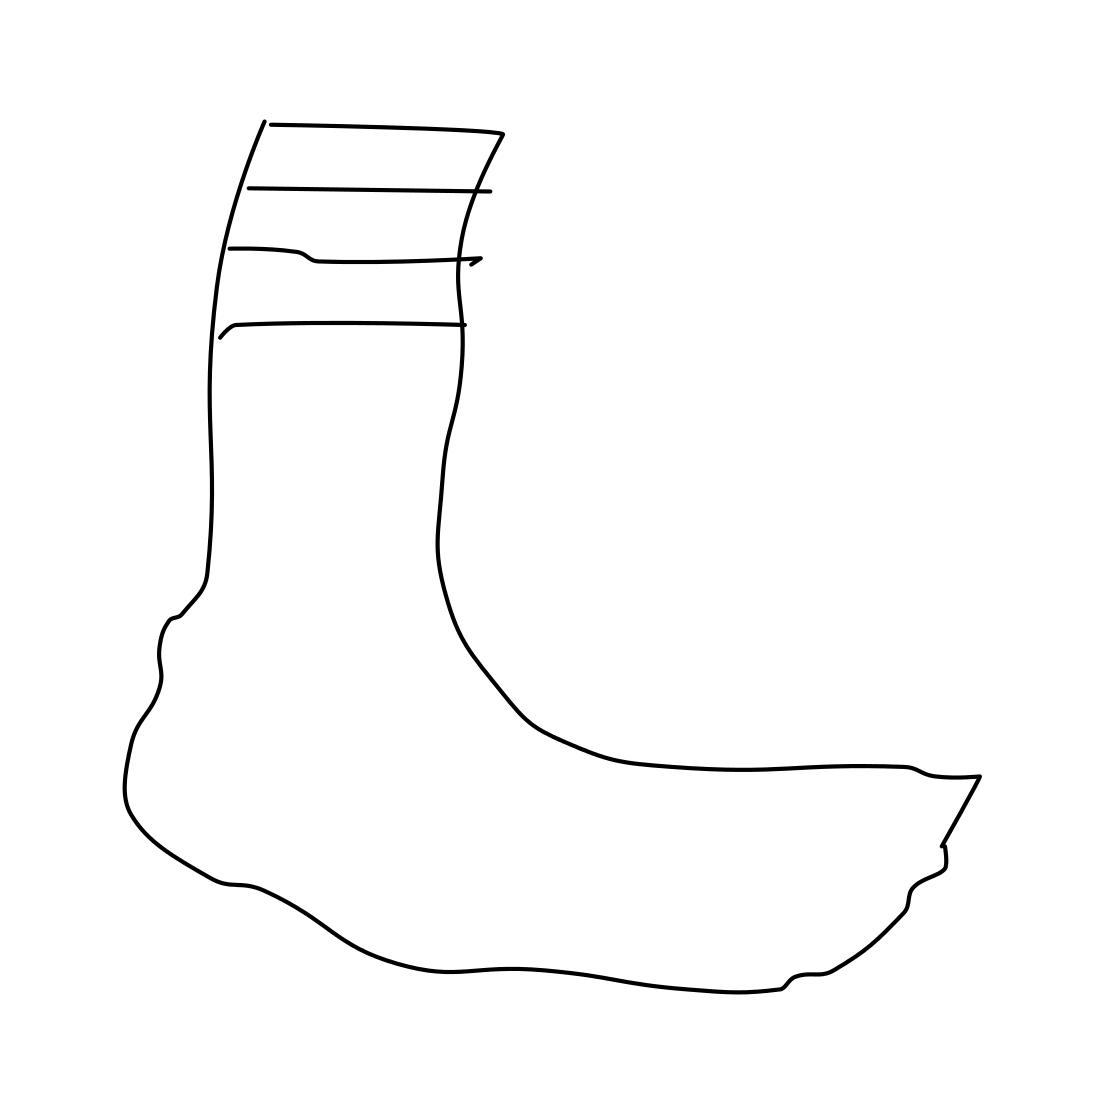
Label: socks